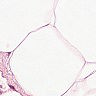
Metastatic tissue present: no